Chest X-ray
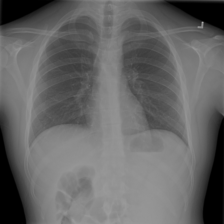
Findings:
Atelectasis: negative
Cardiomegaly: negative
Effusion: negative
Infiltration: negative
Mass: negative
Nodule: negative
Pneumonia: negative
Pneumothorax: negative
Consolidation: negative
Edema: negative
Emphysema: negative
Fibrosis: negative
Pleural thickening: negative
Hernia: negative